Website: lowes
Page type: customer-info-address
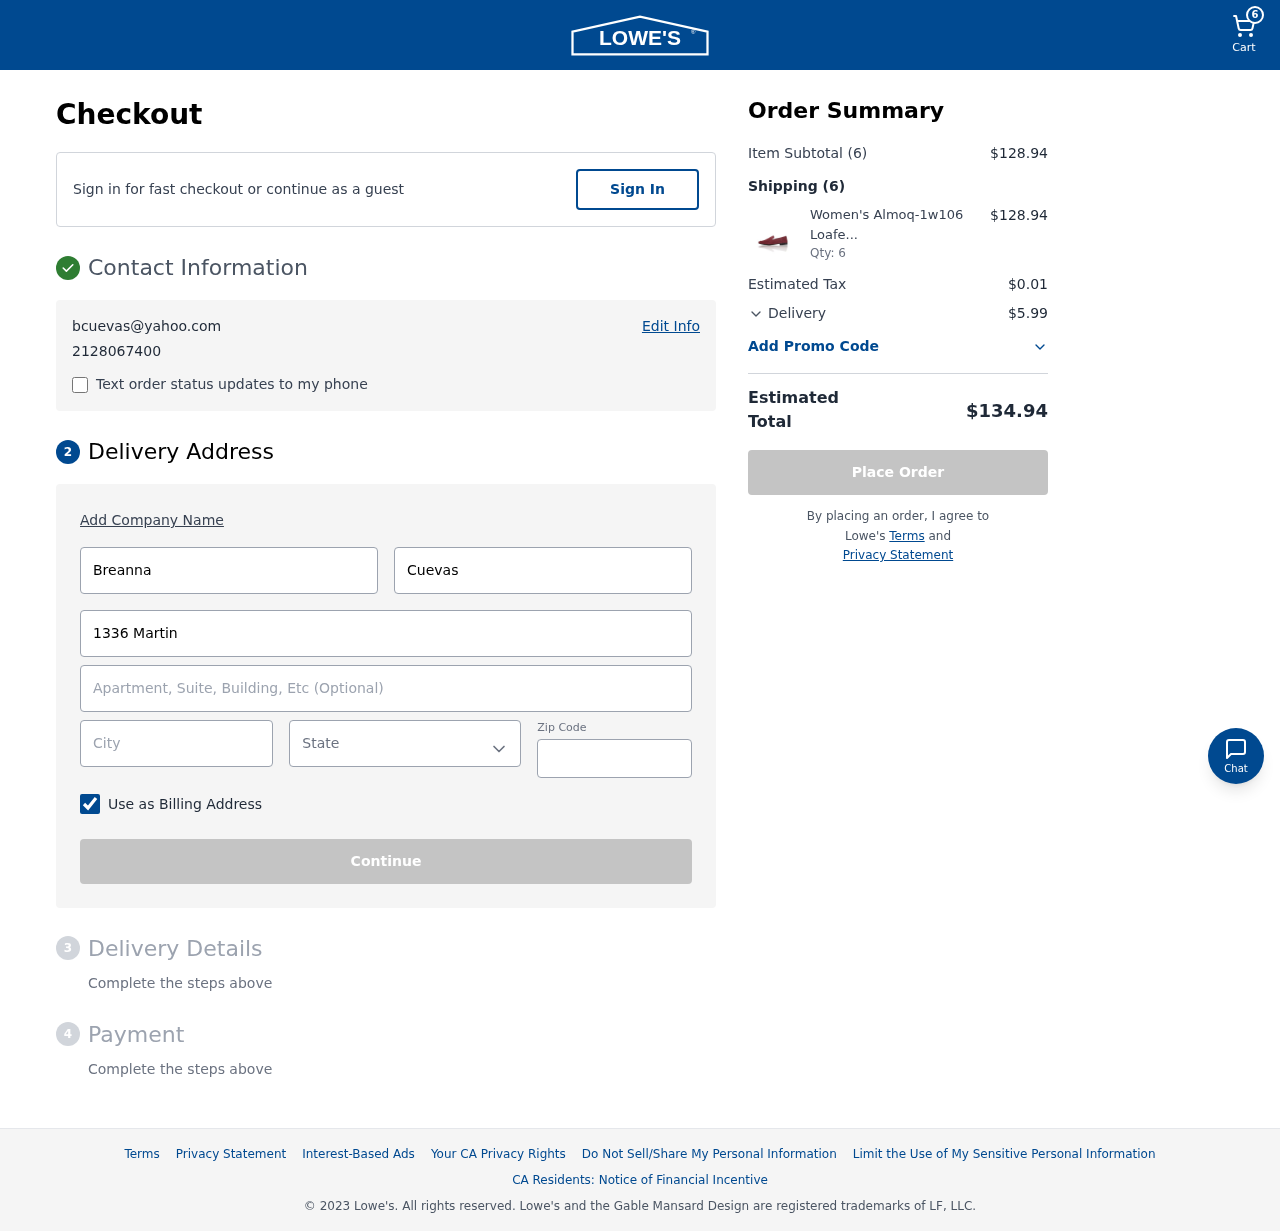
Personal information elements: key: PII_CITY
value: North Matthewfurt
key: PII_EMAIL
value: bcuevas@yahoo.com
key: PII_FIRSTNAME
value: Breanna
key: PII_LASTNAME
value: Cuevas
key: PII_PHONE
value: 2128067400
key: PII_POSTCODE
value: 62989
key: PII_STATE
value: FM
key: PII_STREET
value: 1336 Martin Mountains
Product elements: key: PRODUCT1_NAME
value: Women's Almoq-1w106 Loafers, Red Burgundy, 8 US
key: PRODUCT1_QUANTITY
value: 6
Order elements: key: ORDER_NUM_ITEMS
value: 6
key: ORDER_SUBTOTAL
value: $128.94
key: ORDER_NUM_ITEMS2
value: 6
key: ORDER_SUBTOTAL2
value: $128.94
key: ORDER_TAX
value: $0.01
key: ORDER_SHIPPING_COST
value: $5.99
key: ORDER_TOTAL
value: $134.94